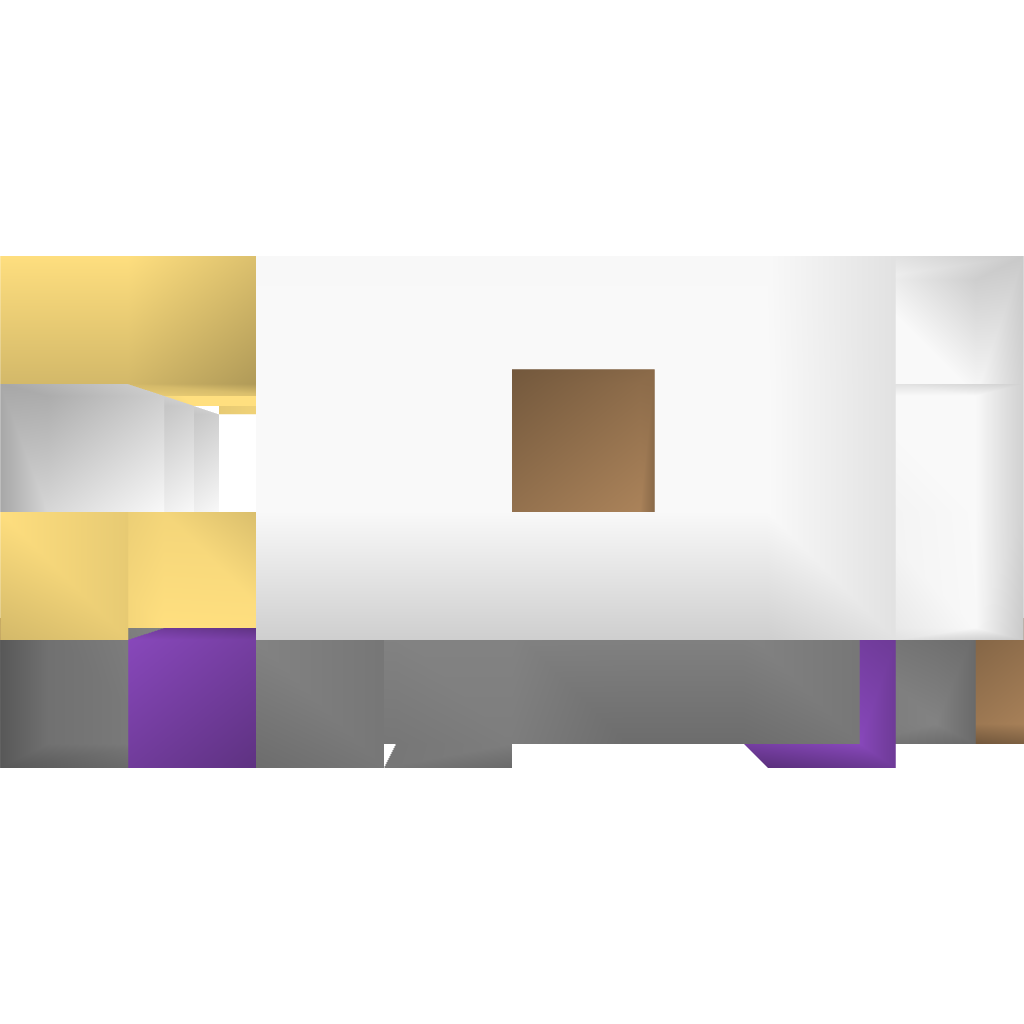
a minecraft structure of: Fish Truck bad low quality